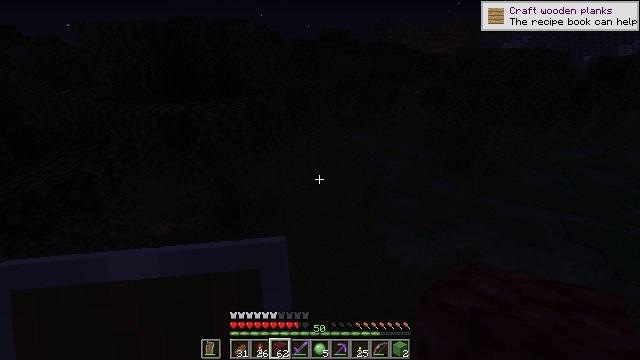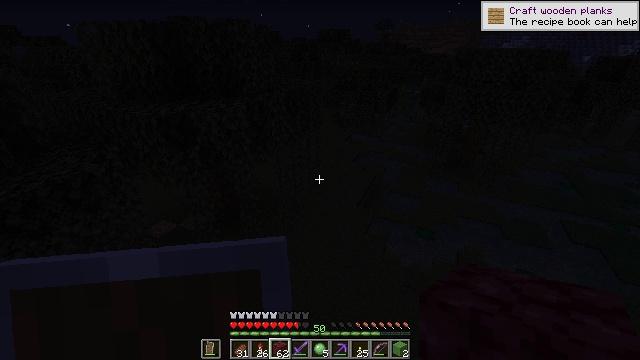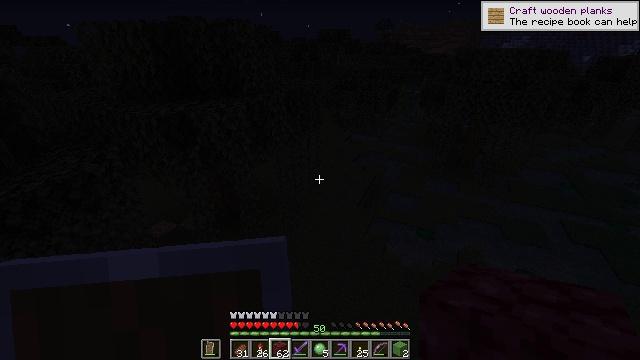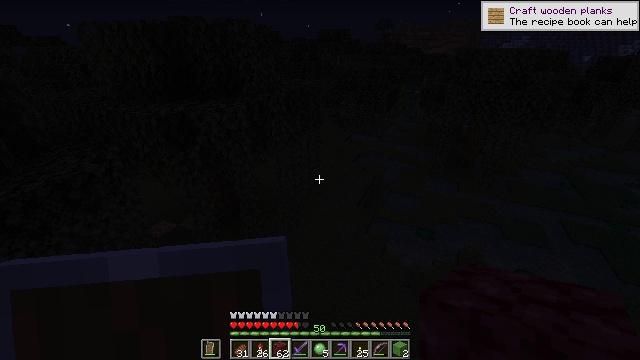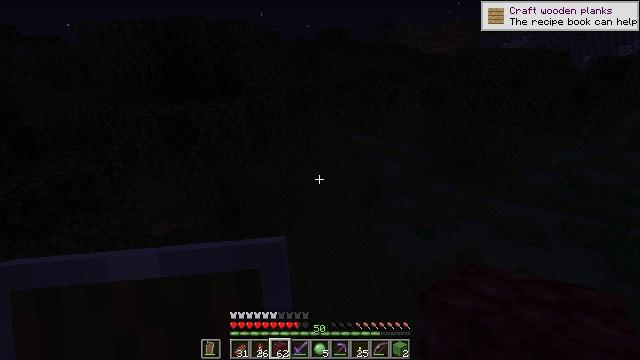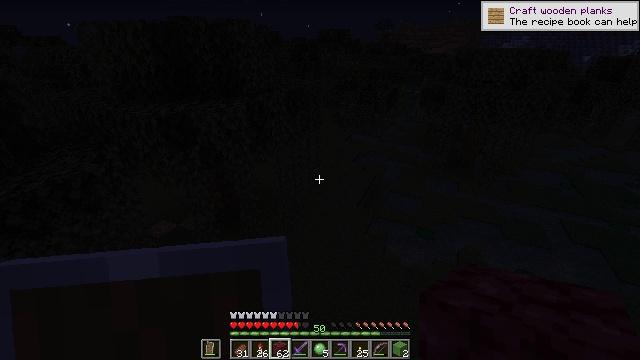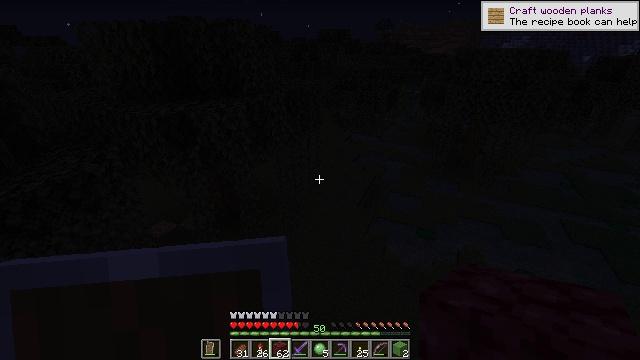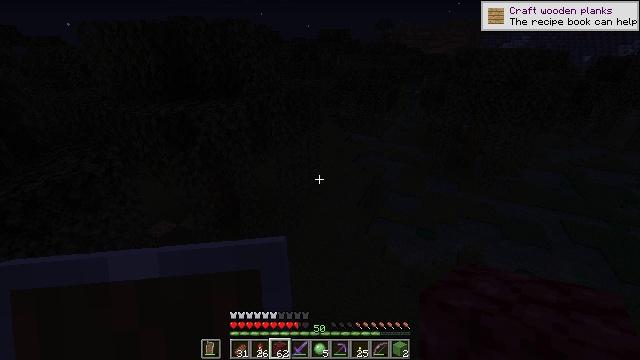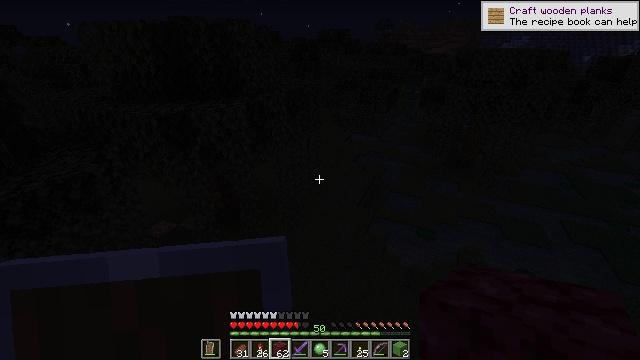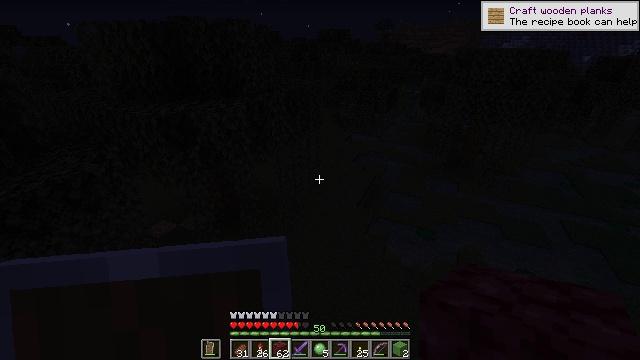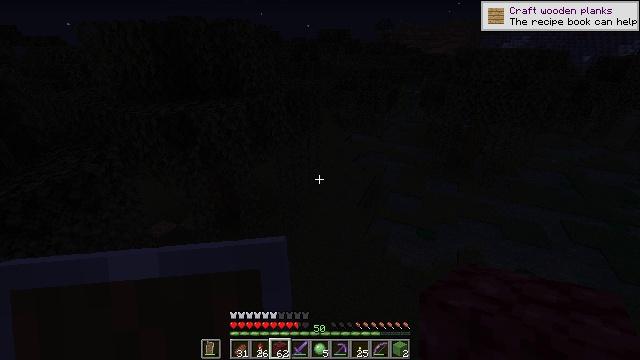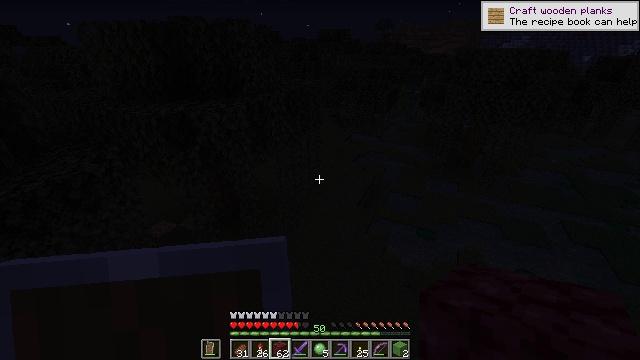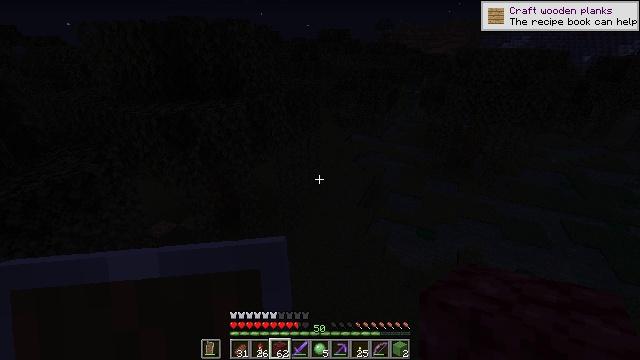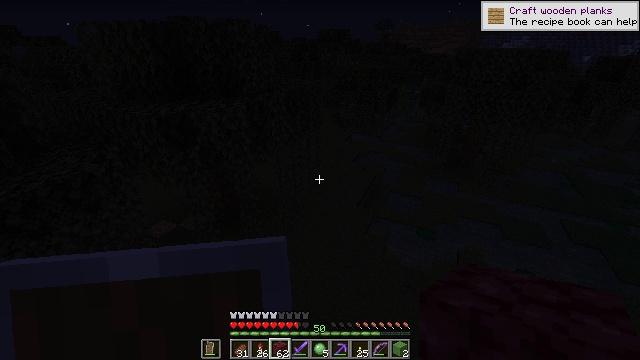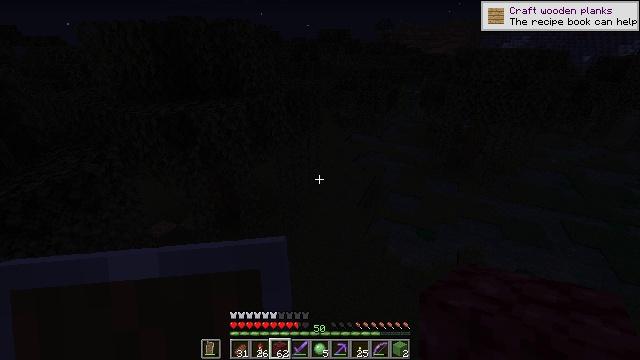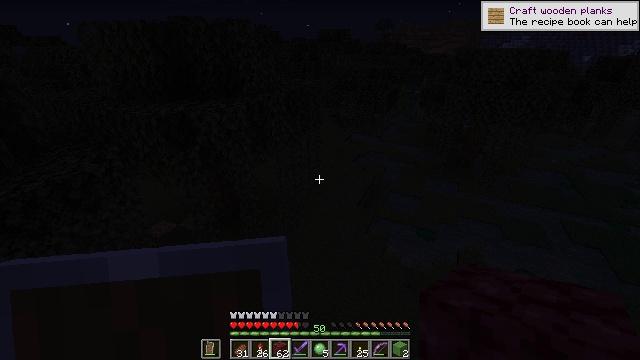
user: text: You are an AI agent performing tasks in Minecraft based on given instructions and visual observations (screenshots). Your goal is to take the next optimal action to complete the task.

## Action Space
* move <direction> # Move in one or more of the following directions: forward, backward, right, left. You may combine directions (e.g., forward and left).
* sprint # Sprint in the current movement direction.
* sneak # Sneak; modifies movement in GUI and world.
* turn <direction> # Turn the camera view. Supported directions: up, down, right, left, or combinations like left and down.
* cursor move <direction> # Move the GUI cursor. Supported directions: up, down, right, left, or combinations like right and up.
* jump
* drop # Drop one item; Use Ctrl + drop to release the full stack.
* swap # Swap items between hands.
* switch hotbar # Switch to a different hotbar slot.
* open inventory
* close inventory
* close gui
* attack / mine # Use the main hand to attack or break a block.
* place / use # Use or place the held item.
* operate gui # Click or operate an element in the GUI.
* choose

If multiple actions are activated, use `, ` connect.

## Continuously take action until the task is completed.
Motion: motion action
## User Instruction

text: Hunt a slime.
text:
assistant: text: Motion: no_op
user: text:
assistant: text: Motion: no_op
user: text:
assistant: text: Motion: no_op
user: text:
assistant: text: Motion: no_op
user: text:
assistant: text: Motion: no_op
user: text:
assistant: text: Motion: no_op
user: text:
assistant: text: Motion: no_op
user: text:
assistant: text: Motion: no_op
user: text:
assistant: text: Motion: no_op
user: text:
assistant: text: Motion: no_op
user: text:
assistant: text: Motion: no_op
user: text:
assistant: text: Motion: no_op
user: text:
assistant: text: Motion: no_op
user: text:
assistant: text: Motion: no_op
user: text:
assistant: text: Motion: no_op
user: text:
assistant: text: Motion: no_op
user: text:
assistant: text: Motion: no_op
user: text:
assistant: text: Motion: no_op
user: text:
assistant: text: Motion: no_op
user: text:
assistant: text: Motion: no_op
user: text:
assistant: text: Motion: no_op
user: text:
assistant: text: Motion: no_op
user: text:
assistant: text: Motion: no_op
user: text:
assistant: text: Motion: no_op
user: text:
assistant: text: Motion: no_op
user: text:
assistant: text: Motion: no_op
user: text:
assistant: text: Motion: no_op
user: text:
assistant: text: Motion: no_op
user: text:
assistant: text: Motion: no_op
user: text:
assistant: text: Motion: no_op